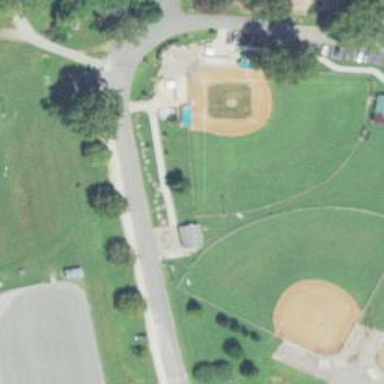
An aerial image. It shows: Baseball pitch for leisure and sports activities.